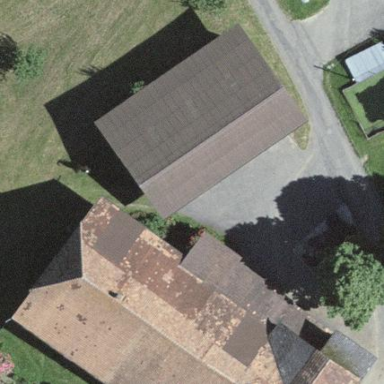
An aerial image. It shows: Gabled roof barn.